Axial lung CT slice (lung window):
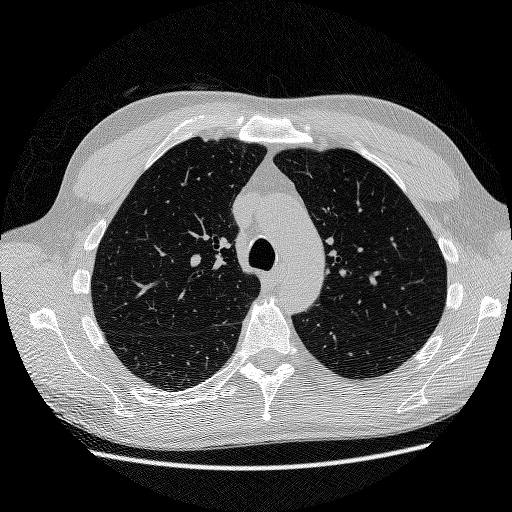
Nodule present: no